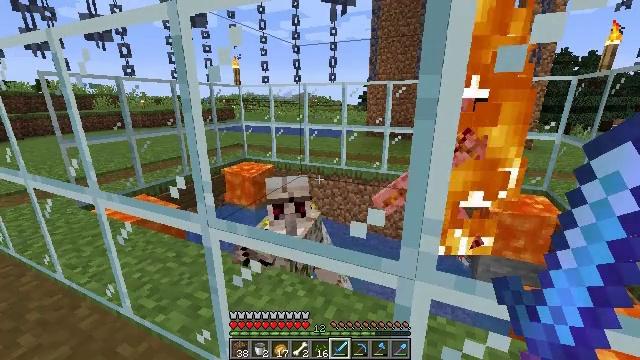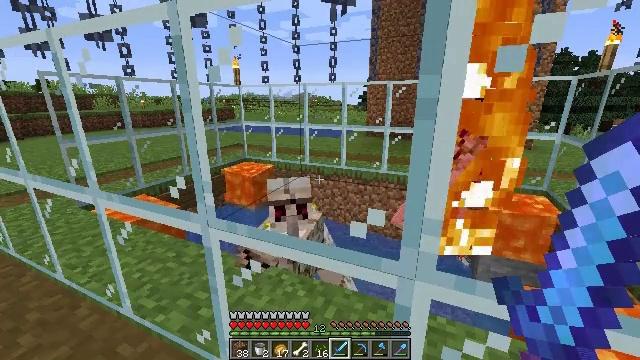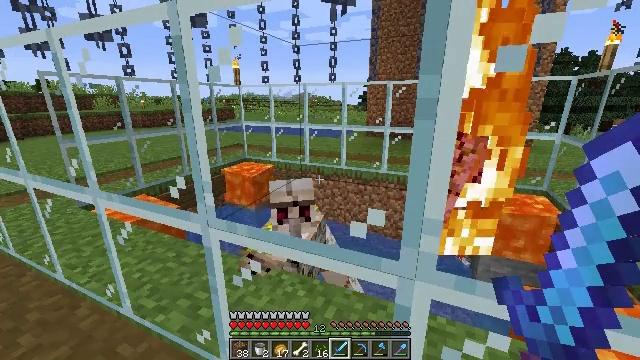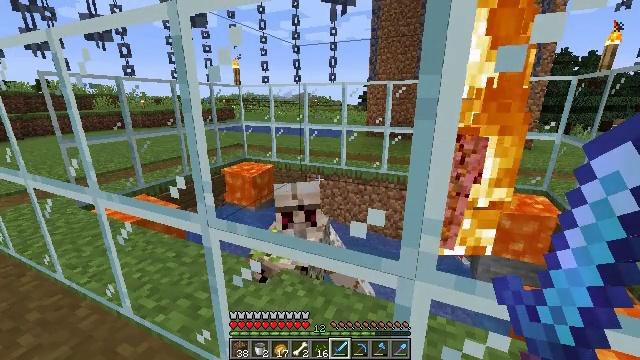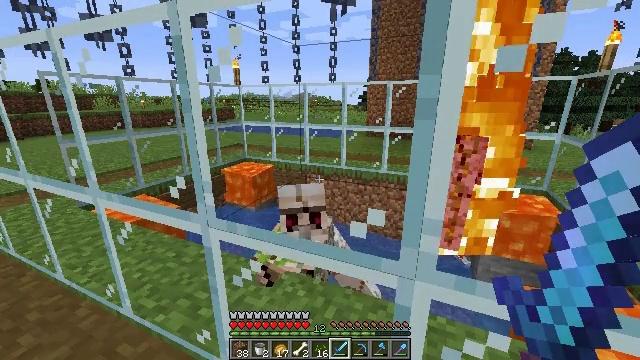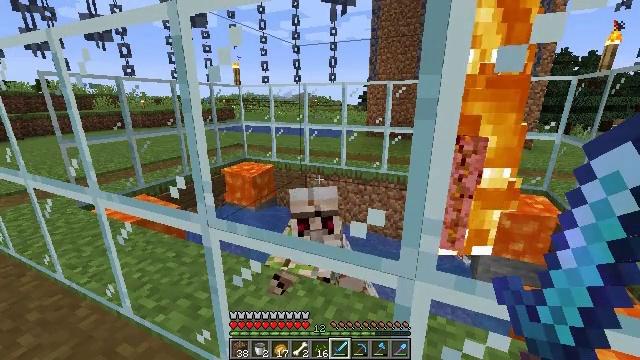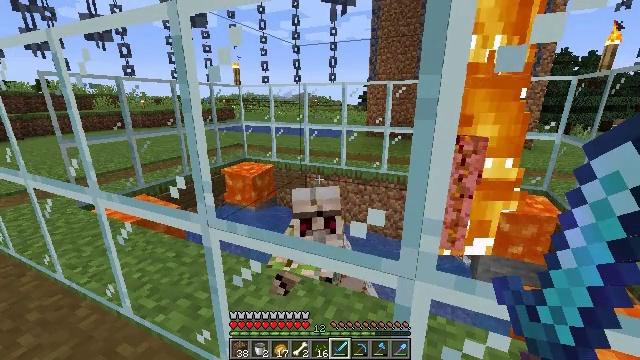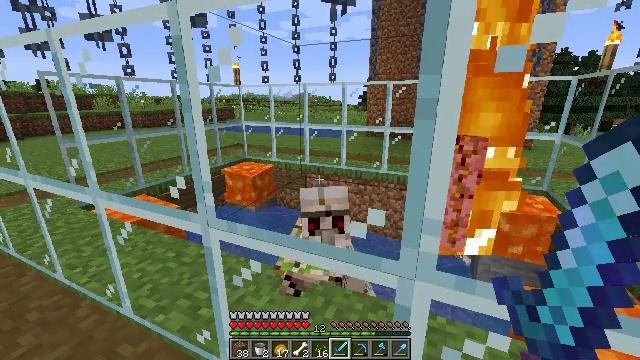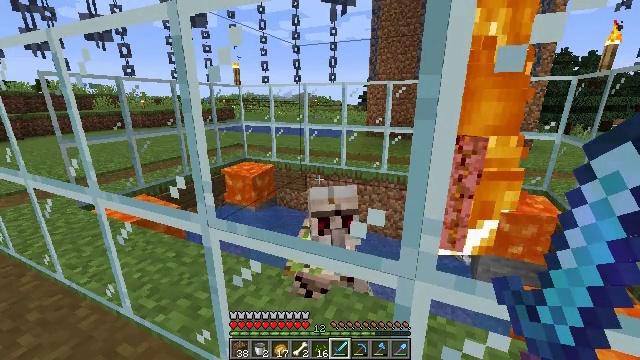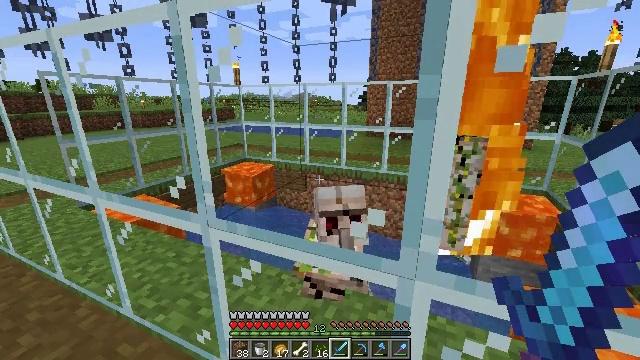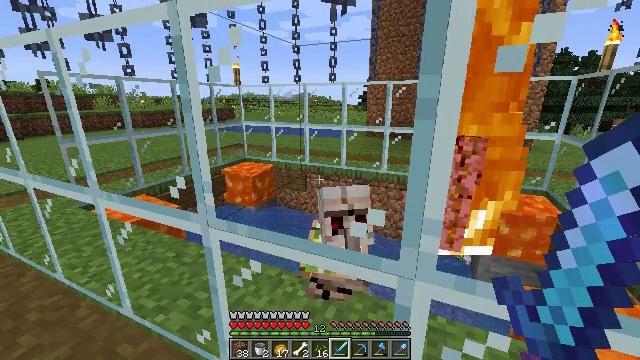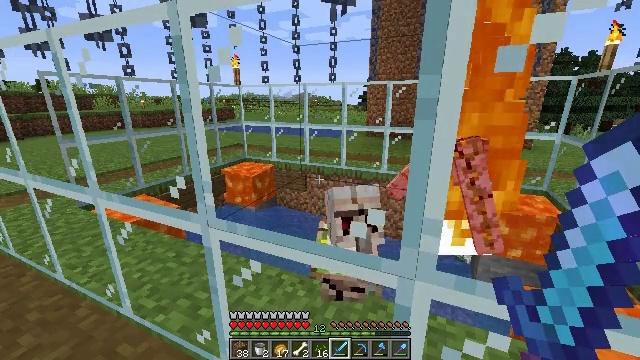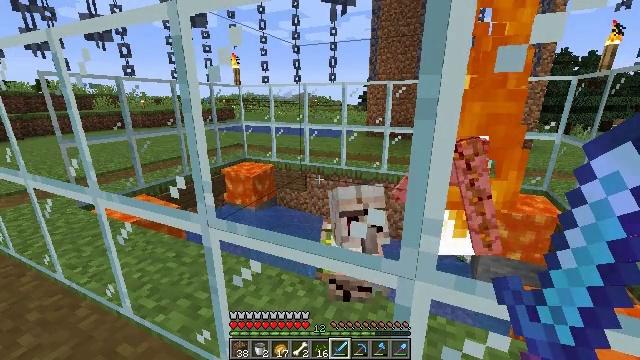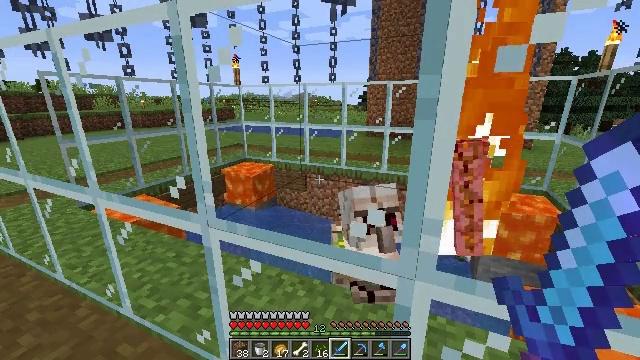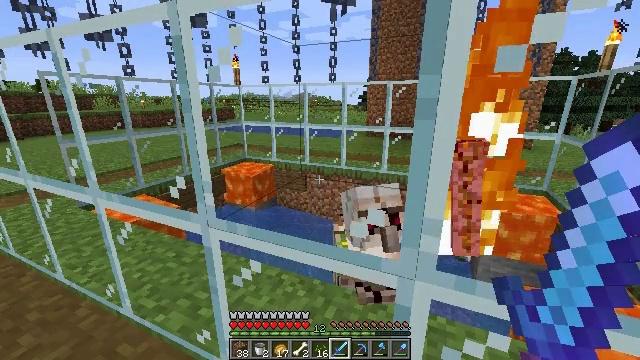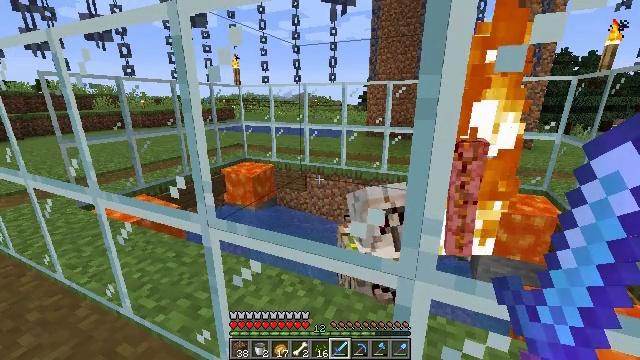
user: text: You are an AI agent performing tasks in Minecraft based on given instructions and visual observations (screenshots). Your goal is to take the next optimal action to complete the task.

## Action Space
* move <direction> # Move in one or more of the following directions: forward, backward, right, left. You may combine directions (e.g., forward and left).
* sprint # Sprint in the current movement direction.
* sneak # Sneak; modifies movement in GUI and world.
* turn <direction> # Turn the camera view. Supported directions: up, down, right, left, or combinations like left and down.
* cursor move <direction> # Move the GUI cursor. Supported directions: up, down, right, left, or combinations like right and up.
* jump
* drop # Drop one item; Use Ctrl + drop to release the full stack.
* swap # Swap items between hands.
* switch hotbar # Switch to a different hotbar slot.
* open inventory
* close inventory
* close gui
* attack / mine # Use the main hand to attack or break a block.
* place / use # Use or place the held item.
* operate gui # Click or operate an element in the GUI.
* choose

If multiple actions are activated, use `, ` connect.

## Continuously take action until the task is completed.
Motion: motion action
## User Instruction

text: Remove the glass to use the space.
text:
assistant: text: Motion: no_op
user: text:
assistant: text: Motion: no_op
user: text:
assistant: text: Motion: no_op
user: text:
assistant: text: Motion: no_op
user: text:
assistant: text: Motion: no_op
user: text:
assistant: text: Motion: no_op
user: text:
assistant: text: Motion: no_op
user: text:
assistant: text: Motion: no_op
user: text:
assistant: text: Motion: no_op
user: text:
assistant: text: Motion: no_op
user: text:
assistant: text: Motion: no_op
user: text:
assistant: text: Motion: no_op
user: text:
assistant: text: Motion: no_op
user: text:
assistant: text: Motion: no_op
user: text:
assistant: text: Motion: no_op
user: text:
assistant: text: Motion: no_op
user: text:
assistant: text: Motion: no_op
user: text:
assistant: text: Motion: no_op
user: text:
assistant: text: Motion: no_op
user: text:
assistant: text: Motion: move left, turn left
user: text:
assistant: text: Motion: move left
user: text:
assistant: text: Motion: move left, turn left
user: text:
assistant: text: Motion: move forward and move left, turn left
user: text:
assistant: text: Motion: move forward and move left
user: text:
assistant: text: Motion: move forward and move left
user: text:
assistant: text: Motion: move forward and move left
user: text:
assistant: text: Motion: move forward and move left
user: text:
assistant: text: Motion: move forward and move left
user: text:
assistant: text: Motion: move left, turn right and down
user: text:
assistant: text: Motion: move left, turn right and down